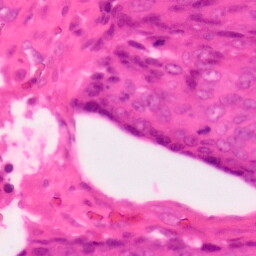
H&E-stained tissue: Colon